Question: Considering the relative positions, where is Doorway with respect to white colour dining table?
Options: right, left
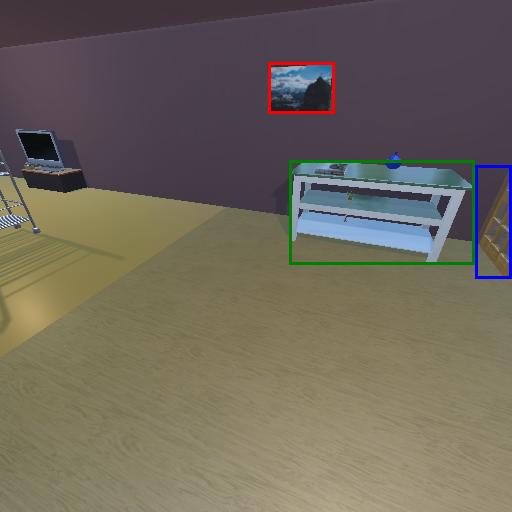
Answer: right